Question: I want to add a checkbox to a windows forms button. The purpose is to enable or disable a configuration regarding the checkbox state button.
Example Image:

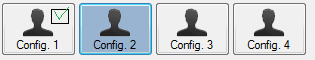
Answer: You can inherit from the existing button class and simply draw and interact with your CheckBox using the VisualStyles class. I over-wrote the MouseDown method to prevent any clicking on the CheckBox area from firing the click event of the button:
'''
using System.Windows.Forms.VisualStyles;
public class ButtonWithCheckBox : Button {
public bool OptionChecked { get; set; }
protected override void OnMouseDown(MouseEventArgs e) {
if (GetCheckBoxRectangle().Contains(e.Location)) {
this.OptionChecked = !this.OptionChecked;
this.Invalidate();
} else {
base.OnMouseDown(e);
}
}
protected override void OnPaint(PaintEventArgs e) {
base.OnPaint(e);
CheckBoxRenderer.DrawCheckBox(e.Graphics,
GetCheckBoxRectangle().Location,
this.OptionChecked ? CheckBoxState.CheckedNormal : CheckBoxState.UncheckedNormal);
}
private Rectangle GetCheckBoxRectangle() {
Rectangle result = Rectangle.Empty;
using (Graphics g = this.CreateGraphics()) {
Size sz = CheckBoxRenderer.GetGlyphSize(g, CheckBoxState.UncheckedNormal);
result = new Rectangle(new Point(this.ClientSize.Width - (sz.Width + 8), 8), sz);
}
return result;
}
}
'''
Result: